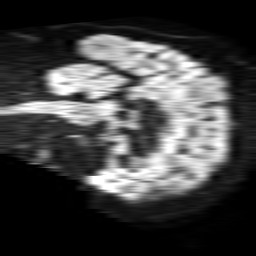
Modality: TRACE
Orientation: sagittal
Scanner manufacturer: philips
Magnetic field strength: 1.5 T
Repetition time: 4.6 s
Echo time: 0.09059 s